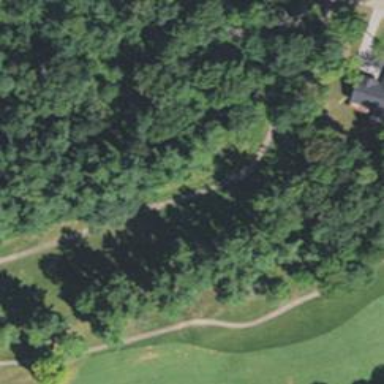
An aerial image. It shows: Pathway for golfing.